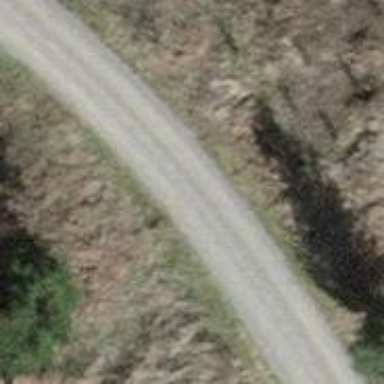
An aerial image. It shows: Compacted track with grade2 level.